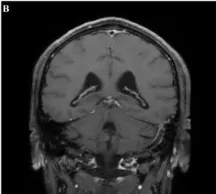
(A-C) Postoperative follow-up magnetic resonance imaging.
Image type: radiology (mri)